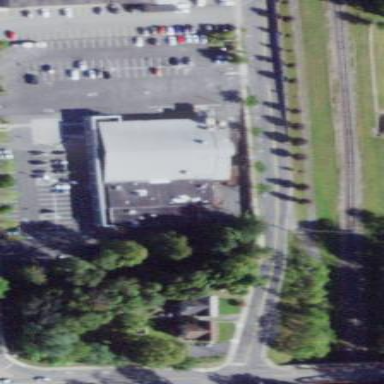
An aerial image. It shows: Building that is pharmacy providing healthcare services.